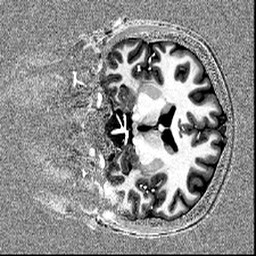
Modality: T1w
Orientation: coronal
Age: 23
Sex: female